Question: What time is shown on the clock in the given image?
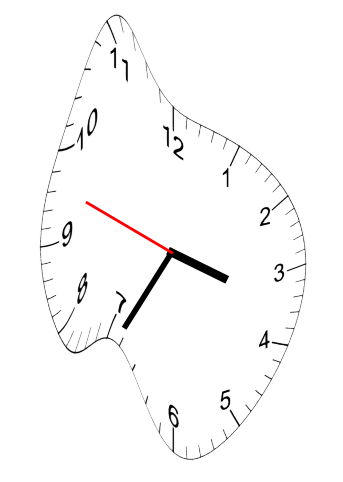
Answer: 03:34:48